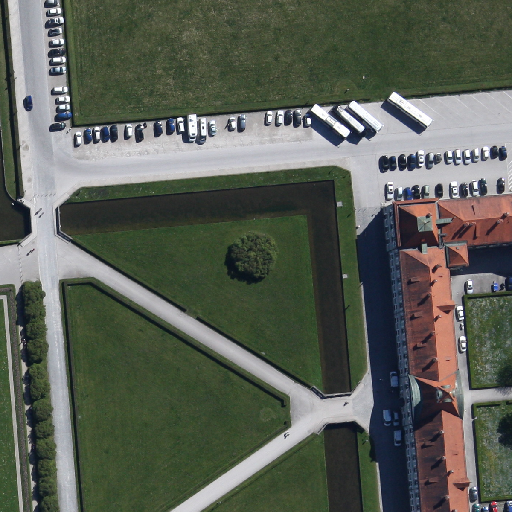
Referring expression: light-duty vehicle in the parking area